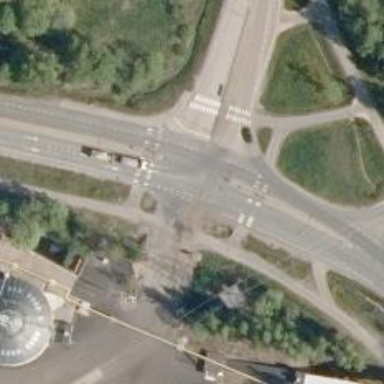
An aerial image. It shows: Trunk link road with asphalt surface.